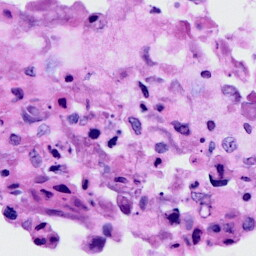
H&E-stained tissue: Cervix